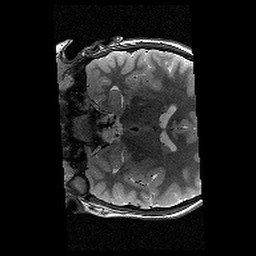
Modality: T2w
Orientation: coronal
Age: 11
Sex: male
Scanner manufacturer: siemens
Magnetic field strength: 3 T
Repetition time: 9.23 s
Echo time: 0.067 s